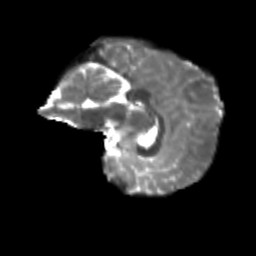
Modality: T2w
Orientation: sagittal
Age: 10
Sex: female
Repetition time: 9.512 s
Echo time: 0.089 s